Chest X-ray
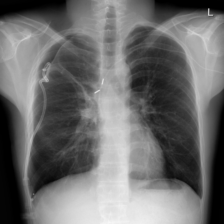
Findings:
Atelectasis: positive
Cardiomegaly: negative
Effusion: negative
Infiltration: negative
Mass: negative
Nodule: negative
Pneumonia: negative
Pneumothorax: positive
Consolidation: negative
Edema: negative
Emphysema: negative
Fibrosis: negative
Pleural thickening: negative
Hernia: negative